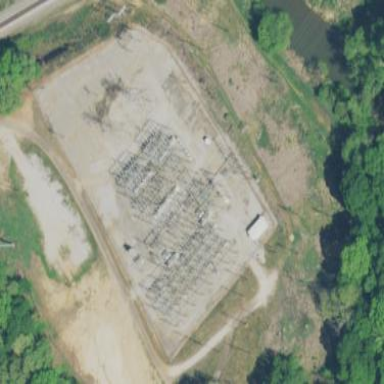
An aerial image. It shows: Distribution substation surrounded by fence.